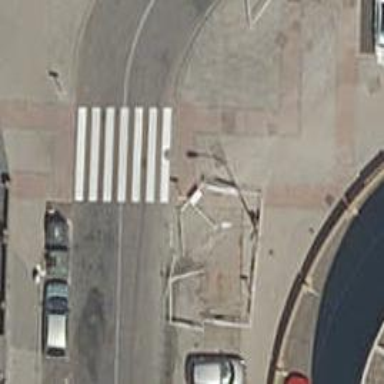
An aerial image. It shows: Uncontrolled road crossing.